Field crop: maize
Growth stage: 2
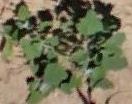
Species: chenopodium